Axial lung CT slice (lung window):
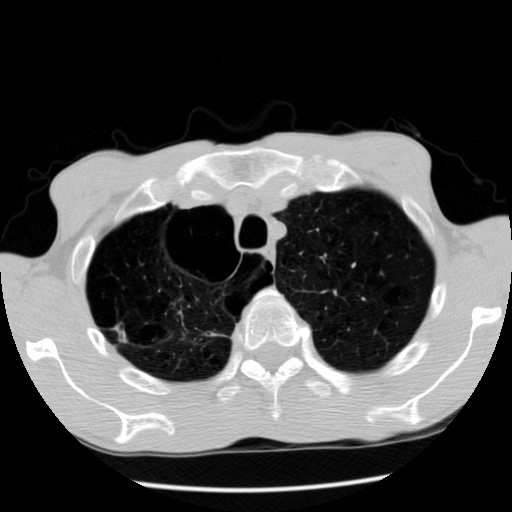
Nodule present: no